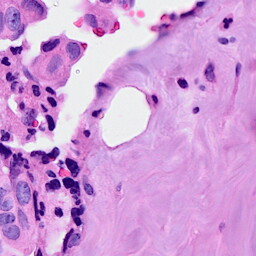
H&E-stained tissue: Breast